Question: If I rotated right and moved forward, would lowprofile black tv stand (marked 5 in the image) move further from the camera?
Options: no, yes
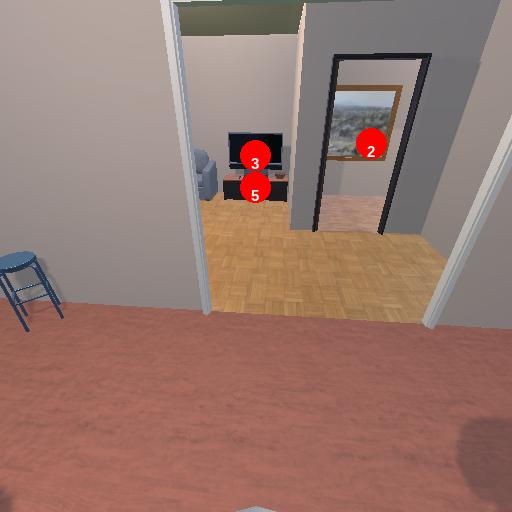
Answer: no